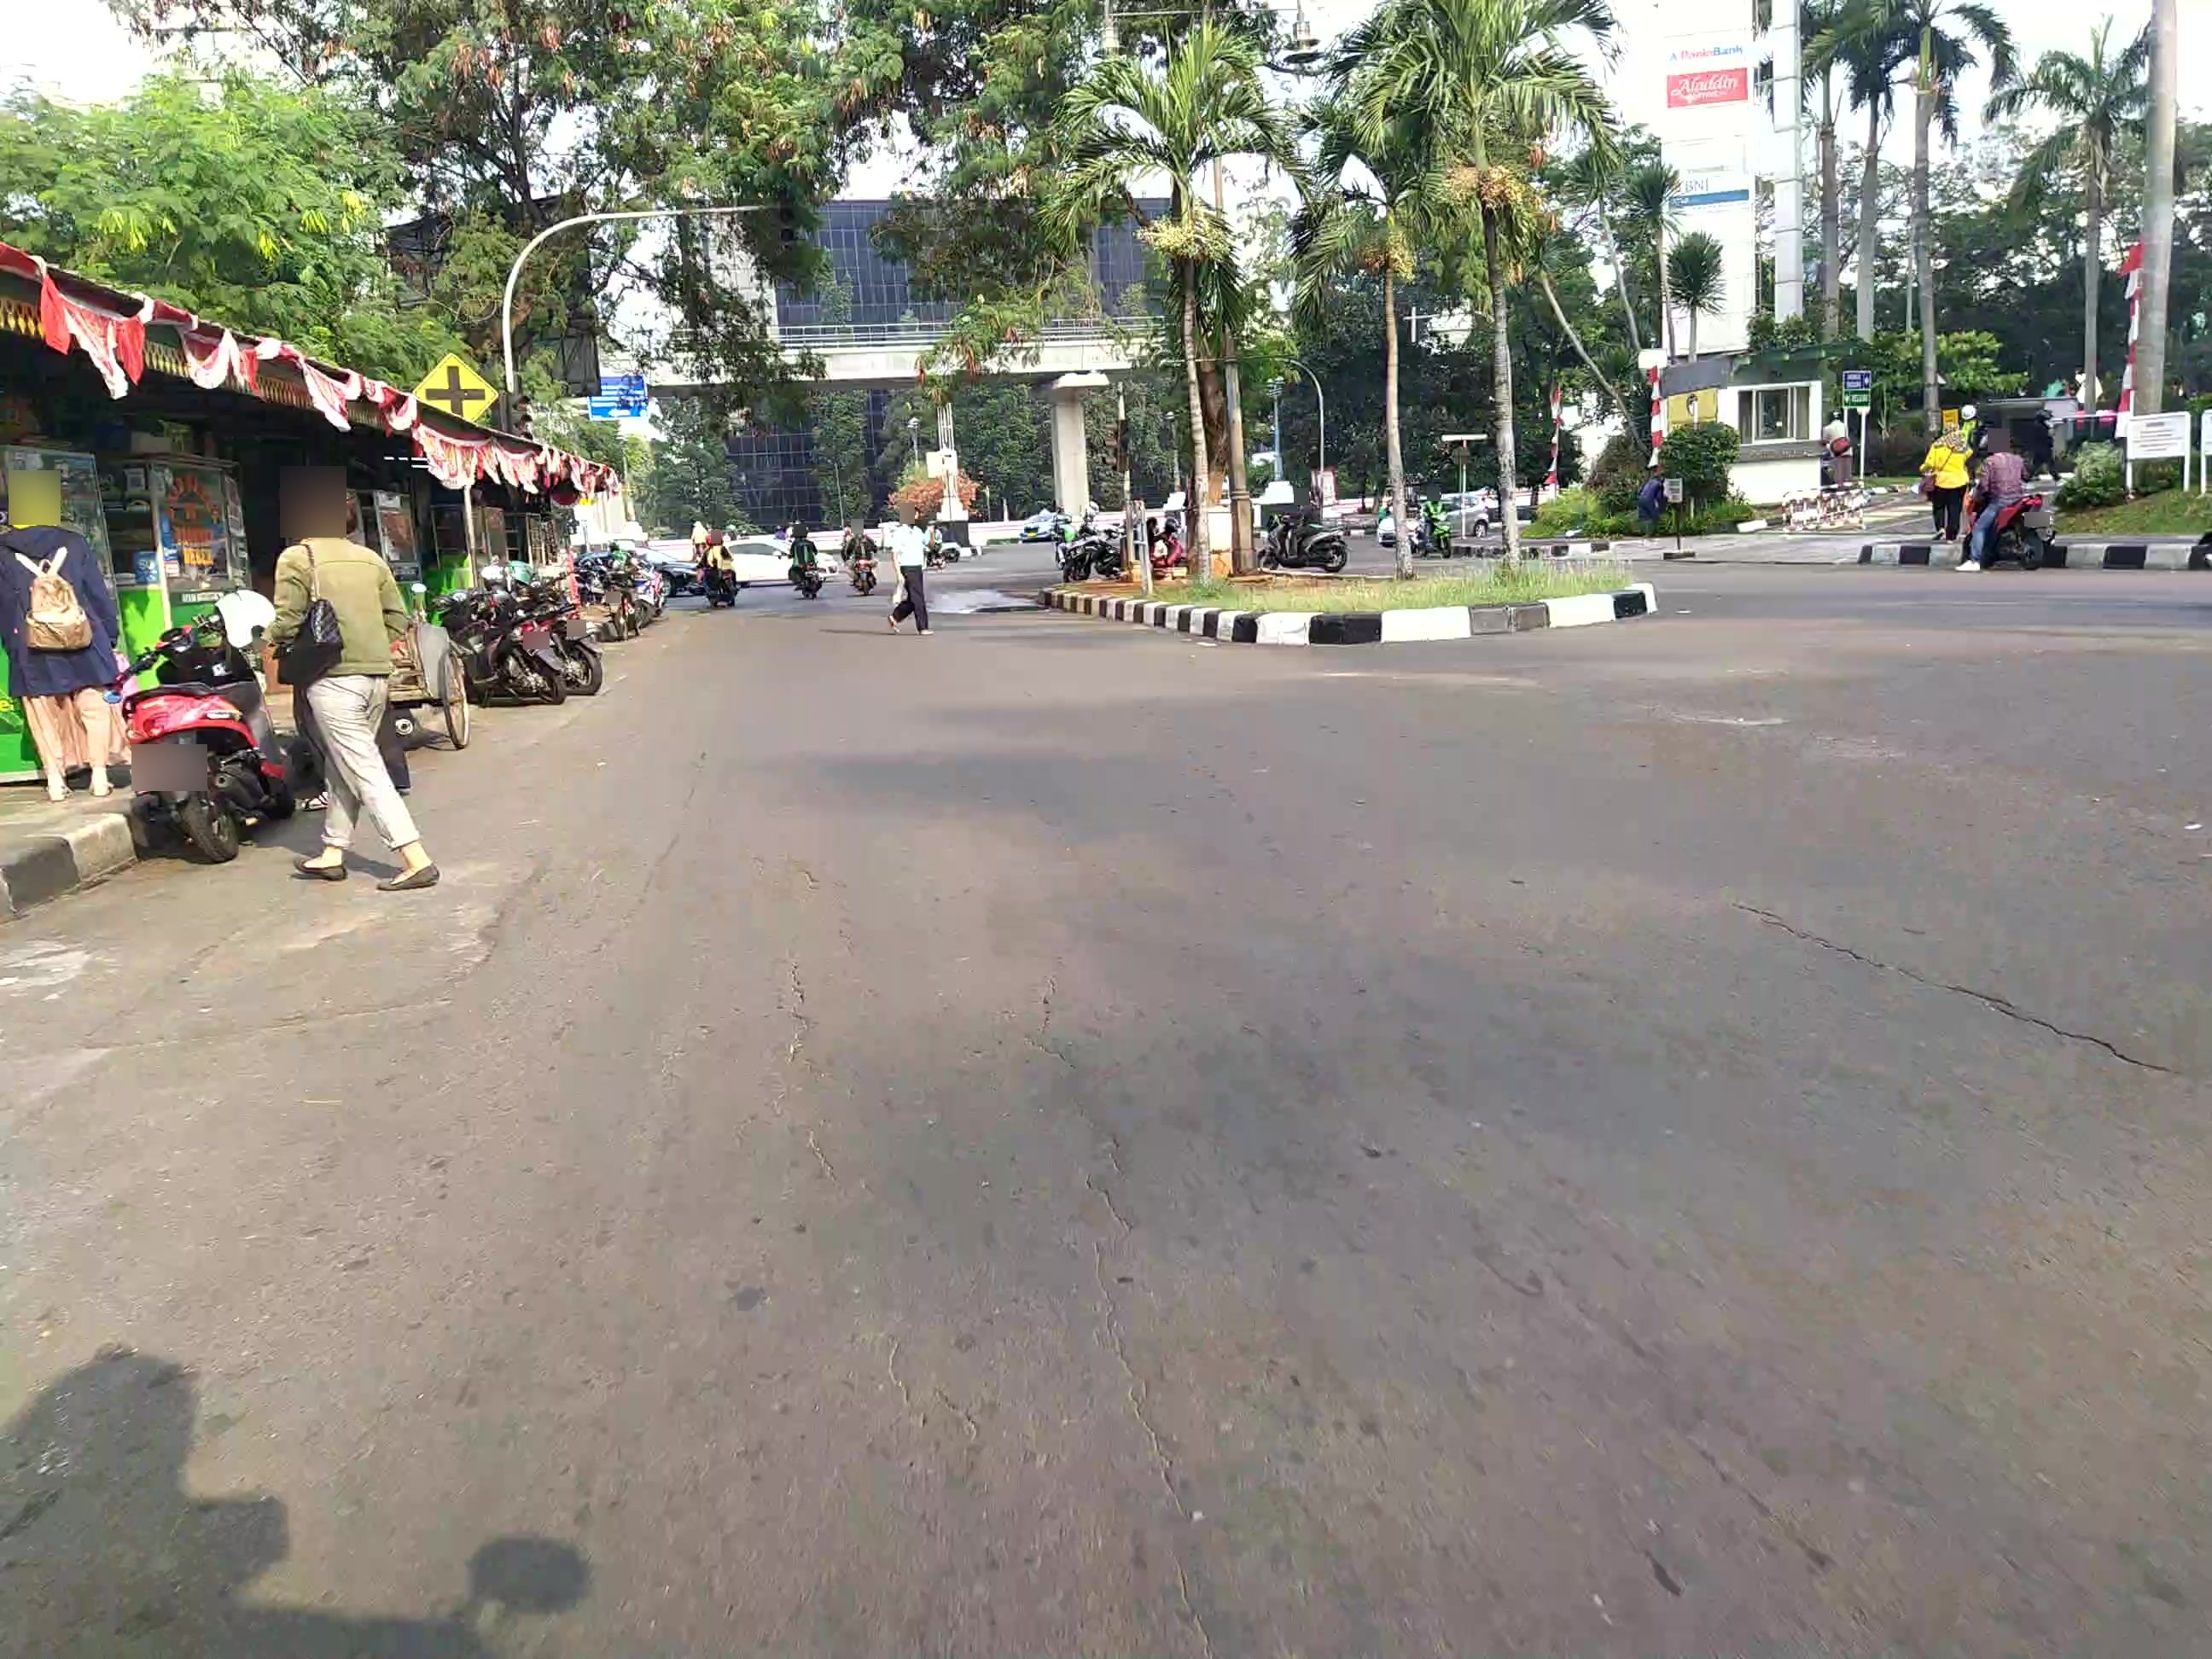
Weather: clear
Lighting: day
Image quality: slightly poor
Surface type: walking surface
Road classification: tertiary
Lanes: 2
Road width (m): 10
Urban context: urban centre
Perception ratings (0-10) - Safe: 3.01, Lively: 7.51, Beautiful: 9.26, Boring: 4.57, Depressing: 3.94, Wealthy: 5.97